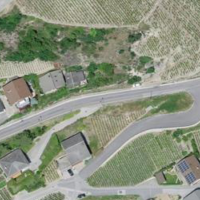
EUNIS habitat code: 54
Species observed at this site:
Tussilago farfara